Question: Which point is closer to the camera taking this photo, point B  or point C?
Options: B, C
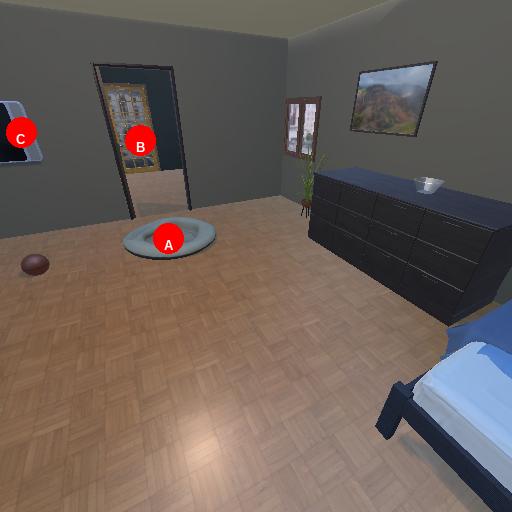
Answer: B